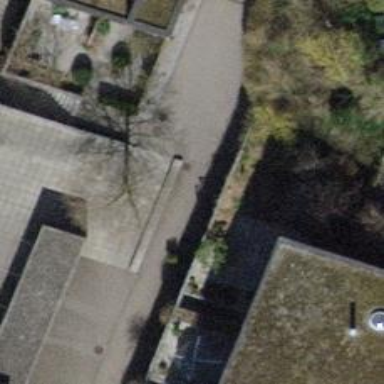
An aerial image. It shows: Parking entrance.